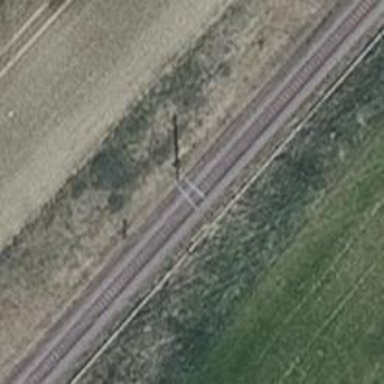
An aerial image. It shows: Railway signal.